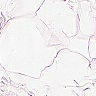
Metastatic tissue present: no